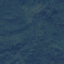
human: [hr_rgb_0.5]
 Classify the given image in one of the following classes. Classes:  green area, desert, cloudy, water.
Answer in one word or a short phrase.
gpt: green area